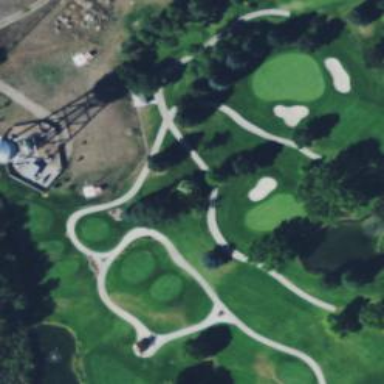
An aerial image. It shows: Service road used as golf cart path.